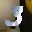
Label: 3